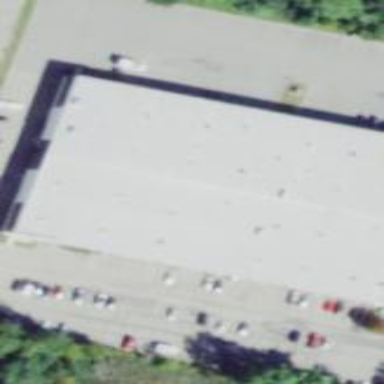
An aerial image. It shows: Warehouse building.